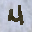
Label: 4